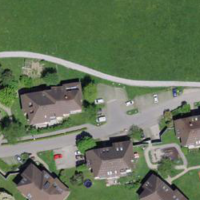
EUNIS habitat code: 55
Species observed at this site:
Turdus pilaris